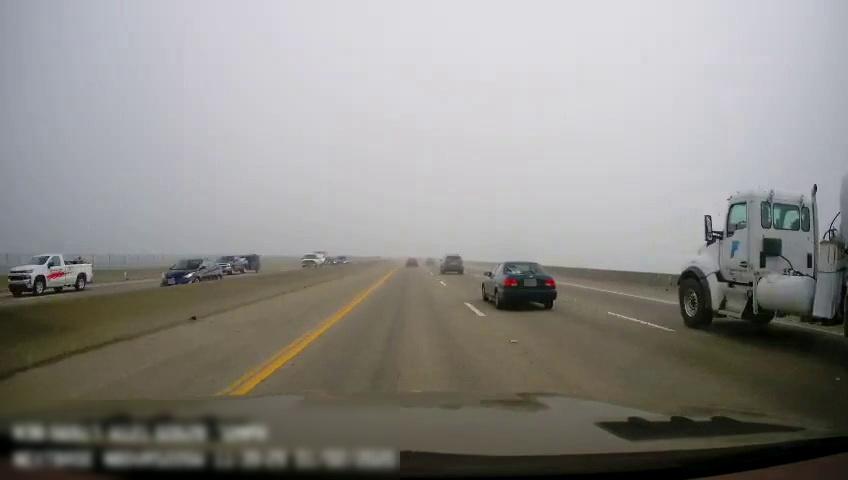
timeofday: Day
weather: Cloudy
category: Drivable Space
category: Drivable Space
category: Vehicles | Truck
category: Vehicles | Other LV
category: Vehicles | Car
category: Vehicles | Car
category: Vehicles | Other LV
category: Vehicles | SUV
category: Vehicles | Car
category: Vehicles | Car
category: Vehicles | SUV
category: Vehicles | Other LV
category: Vehicles | Car
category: Vehicles | Car
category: Lanes | Current Lane
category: Lanes | Current Lane
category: Lanes | Alternate Lane
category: Lanes | Alternate Lane
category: Lanes | Alternate Lane
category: Lanes | Opposite Lane
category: Lanes | Opposite Lane